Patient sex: M
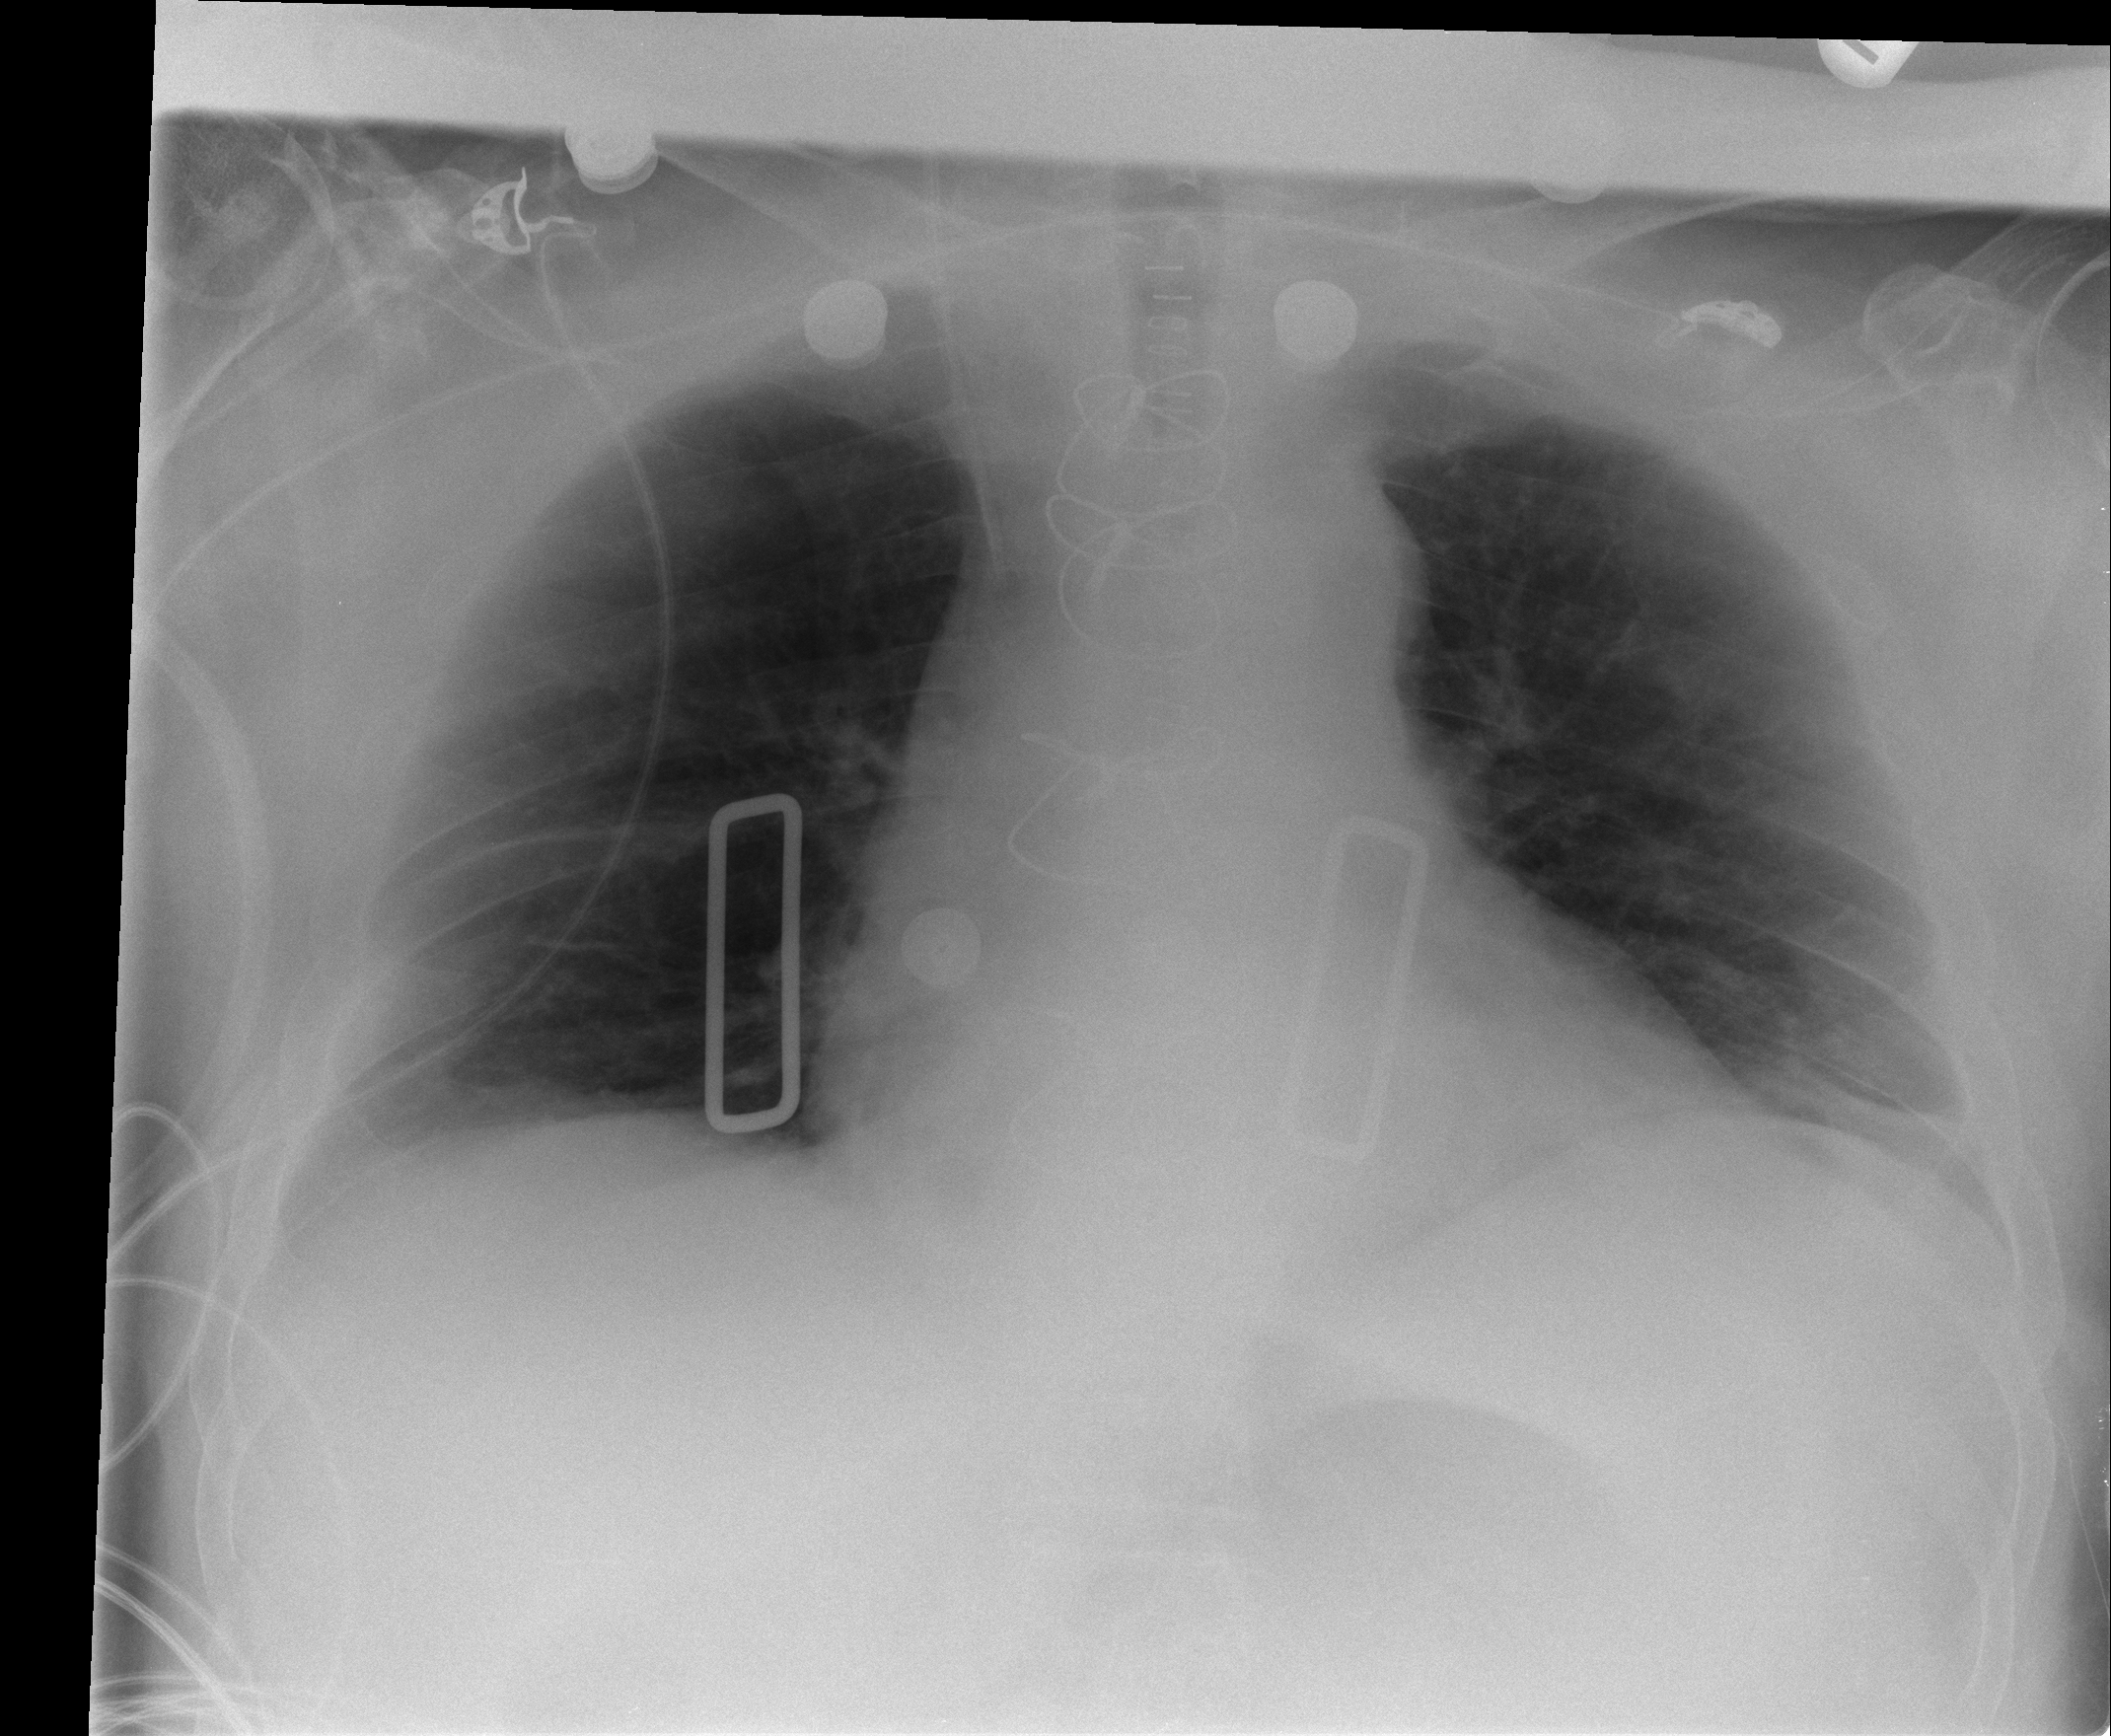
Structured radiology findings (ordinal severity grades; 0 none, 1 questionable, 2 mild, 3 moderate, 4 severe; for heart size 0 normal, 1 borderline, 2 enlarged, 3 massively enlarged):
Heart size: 0
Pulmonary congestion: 0
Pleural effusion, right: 0
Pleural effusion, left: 0
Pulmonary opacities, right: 0
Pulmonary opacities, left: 0
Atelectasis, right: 0
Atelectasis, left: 2